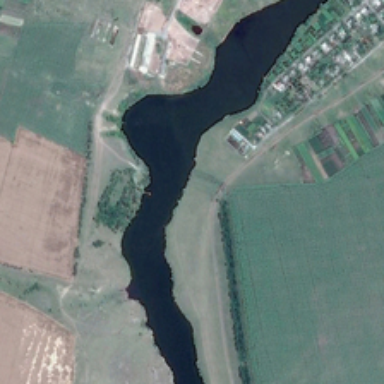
Several farmlands are in two sides of river .